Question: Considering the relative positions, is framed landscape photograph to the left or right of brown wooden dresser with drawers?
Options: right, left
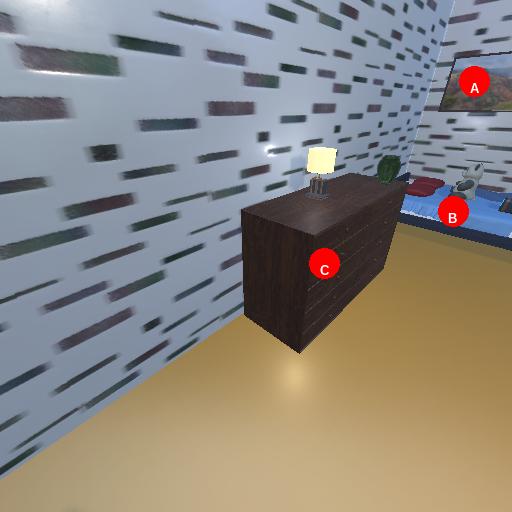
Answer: right